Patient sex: M
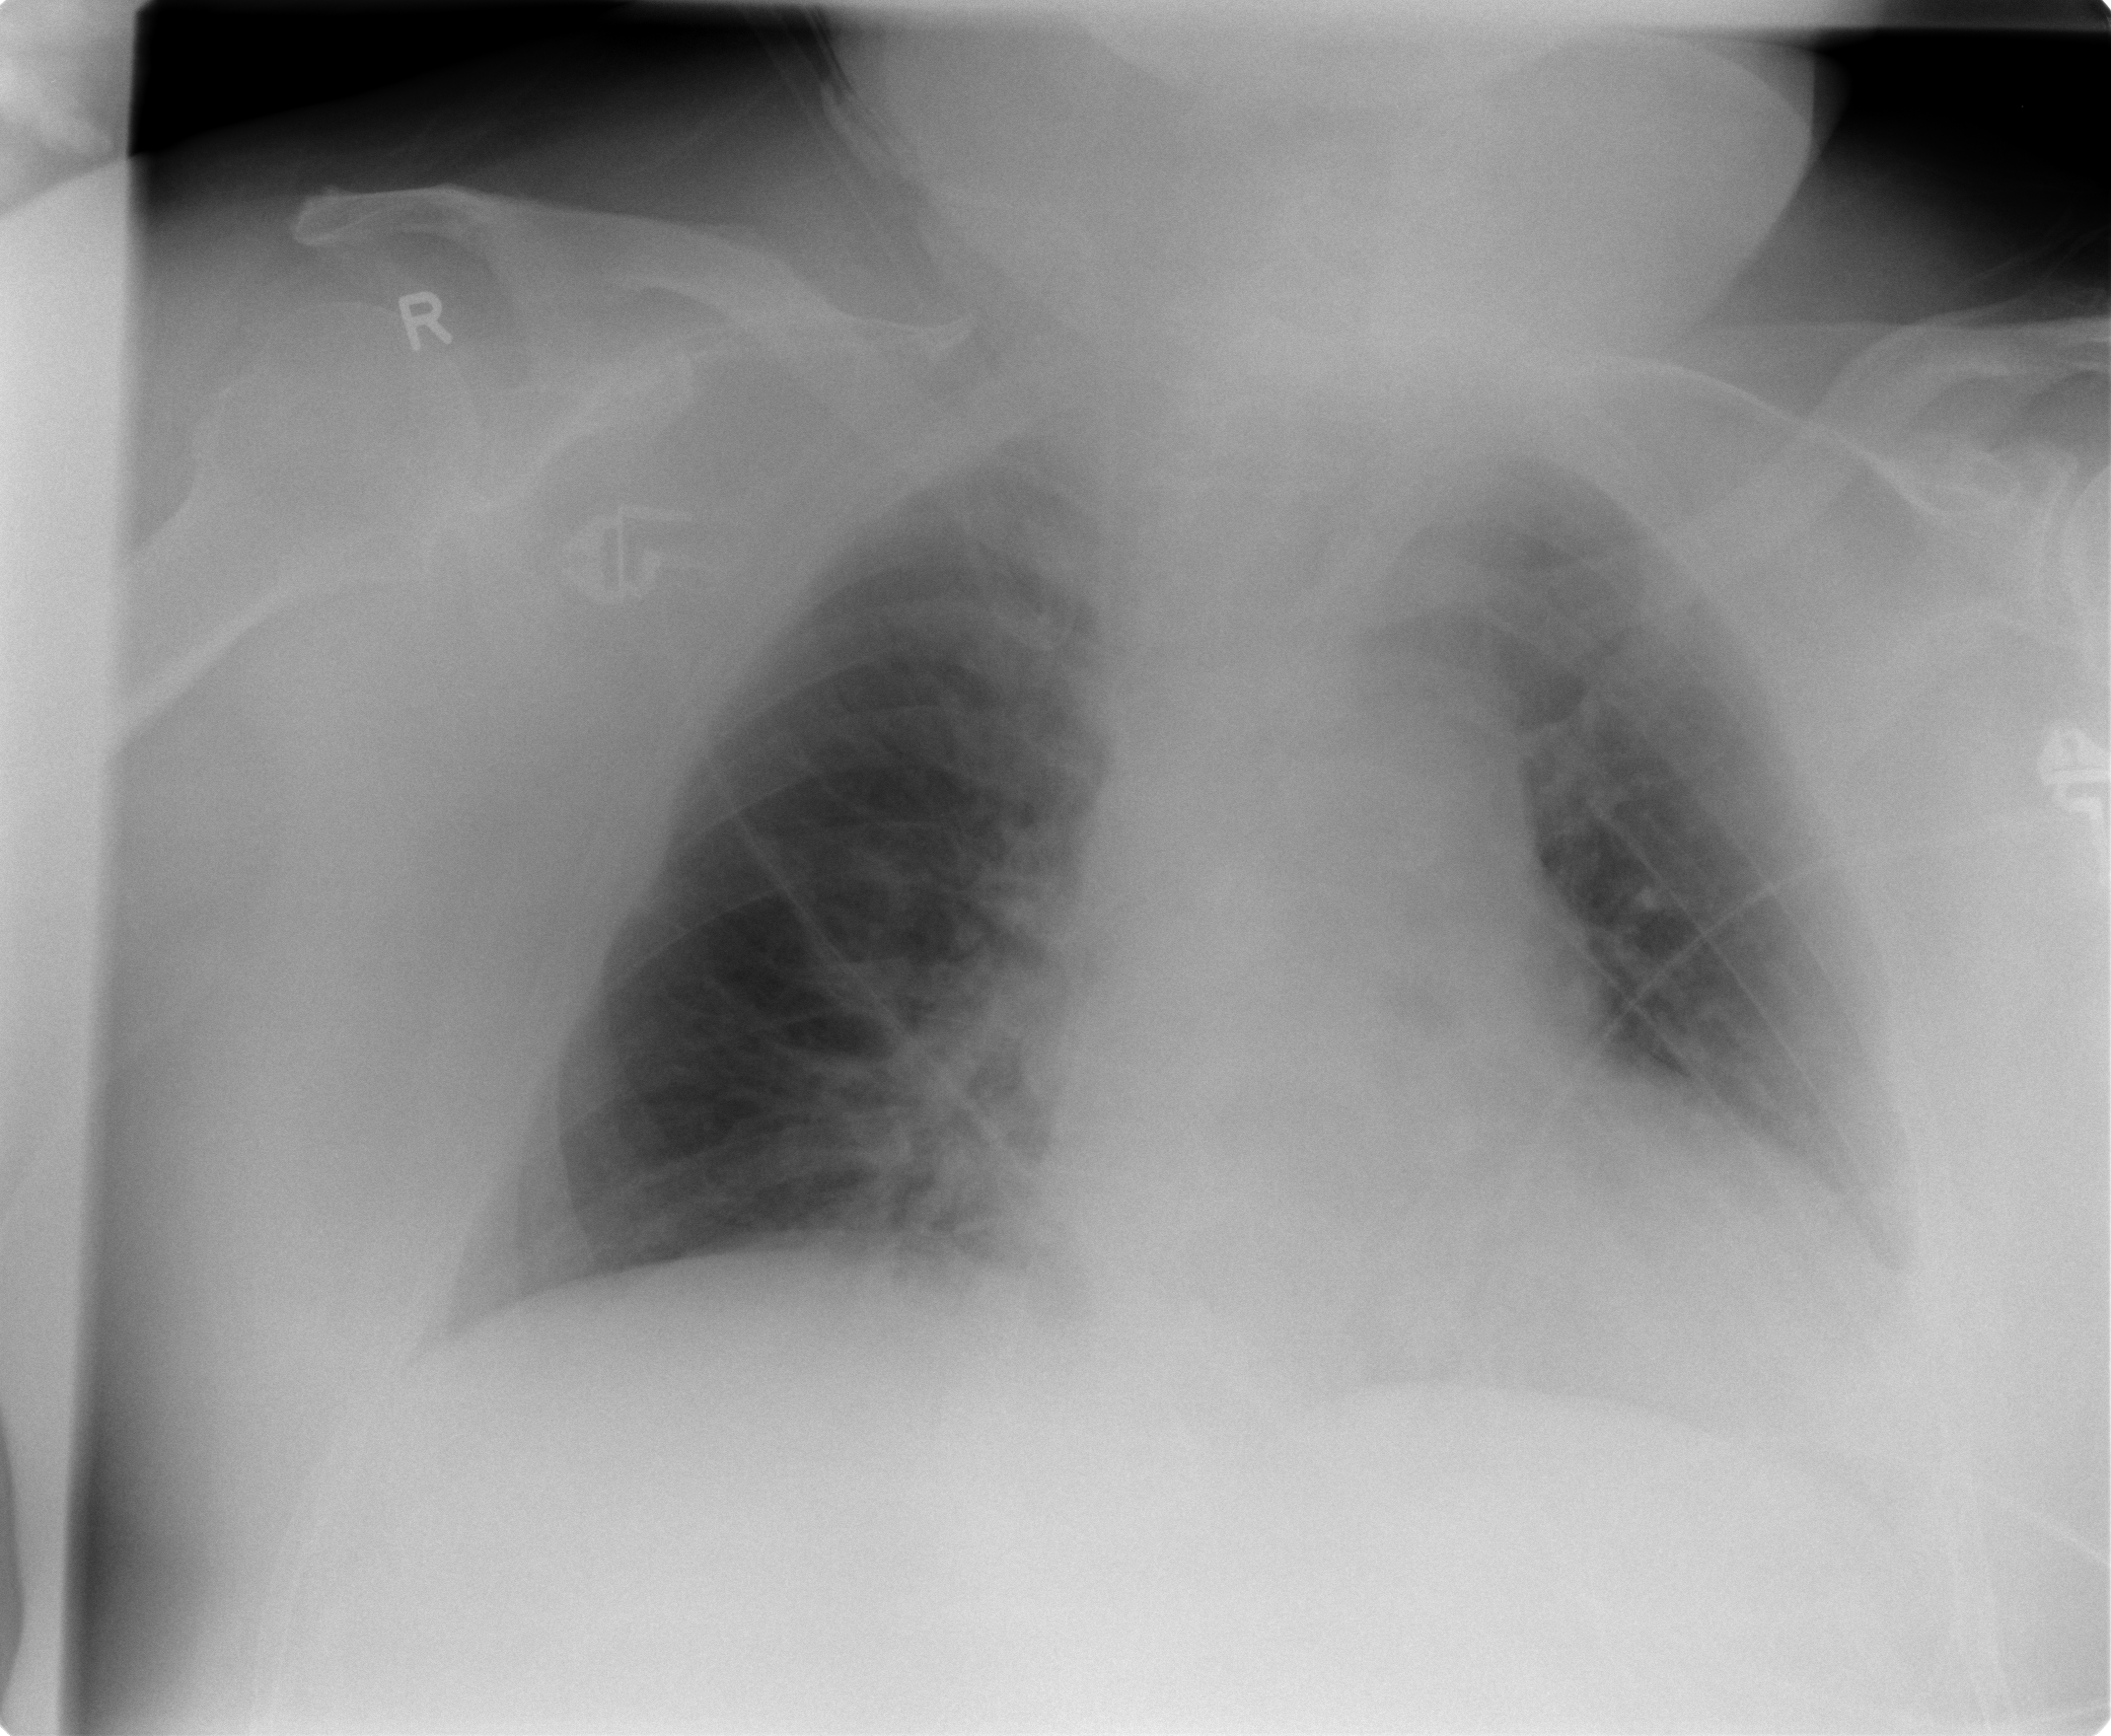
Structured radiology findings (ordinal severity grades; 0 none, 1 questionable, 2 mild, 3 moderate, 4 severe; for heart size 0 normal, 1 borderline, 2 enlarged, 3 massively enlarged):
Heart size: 2
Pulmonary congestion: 2
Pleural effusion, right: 0
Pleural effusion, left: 2
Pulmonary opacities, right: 0
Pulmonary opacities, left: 0
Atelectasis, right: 0
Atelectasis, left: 2